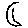
Label: moon